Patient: sex M, age 60
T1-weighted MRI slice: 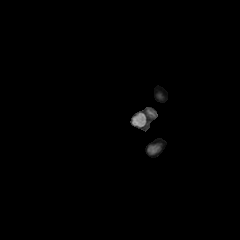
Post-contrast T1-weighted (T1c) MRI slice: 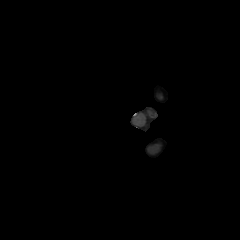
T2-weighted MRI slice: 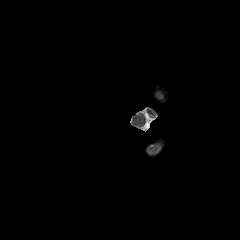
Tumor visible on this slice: no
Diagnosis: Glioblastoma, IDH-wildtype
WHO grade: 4